Question: Using the <URL> configuration, I can define a rich, typed model for my app.config structure.
Is there a way (or tool or special incantation) to generate the corresponding XSD from this code-based model?
Having an XSD-schema makes it to edit configuration files! (never thought I'd say that :)

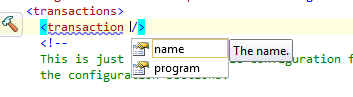
Answer: So far, I found the lovely-looking <URL> VS plugin and it generates XSD in addition to code!
But this is a designer-only solution and lacks a bit of flexibility (plus I'm afraid a designer-based solution is harder to scale).
## LATER EDIT
I ended up giving <URL> a more serious chance and I'm loving it! As it turns out, it's plenty flexible for my purpose. Here's shot of a part of my configuration definition:

Pros:
- - - - - - '<section><item/><item/><section>''<section><items><item/><item/></items><section>'- - - - -
I'm sure there are other things that I forgot about.
A few drawbacks:
- -
But these are minor nuissances.
Overall, I got the job done quickly and easily. Thumbs up!